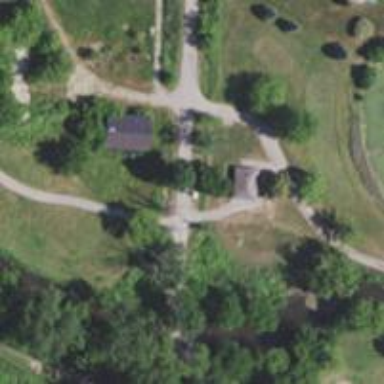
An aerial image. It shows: Path designated for golf carts.